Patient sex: M
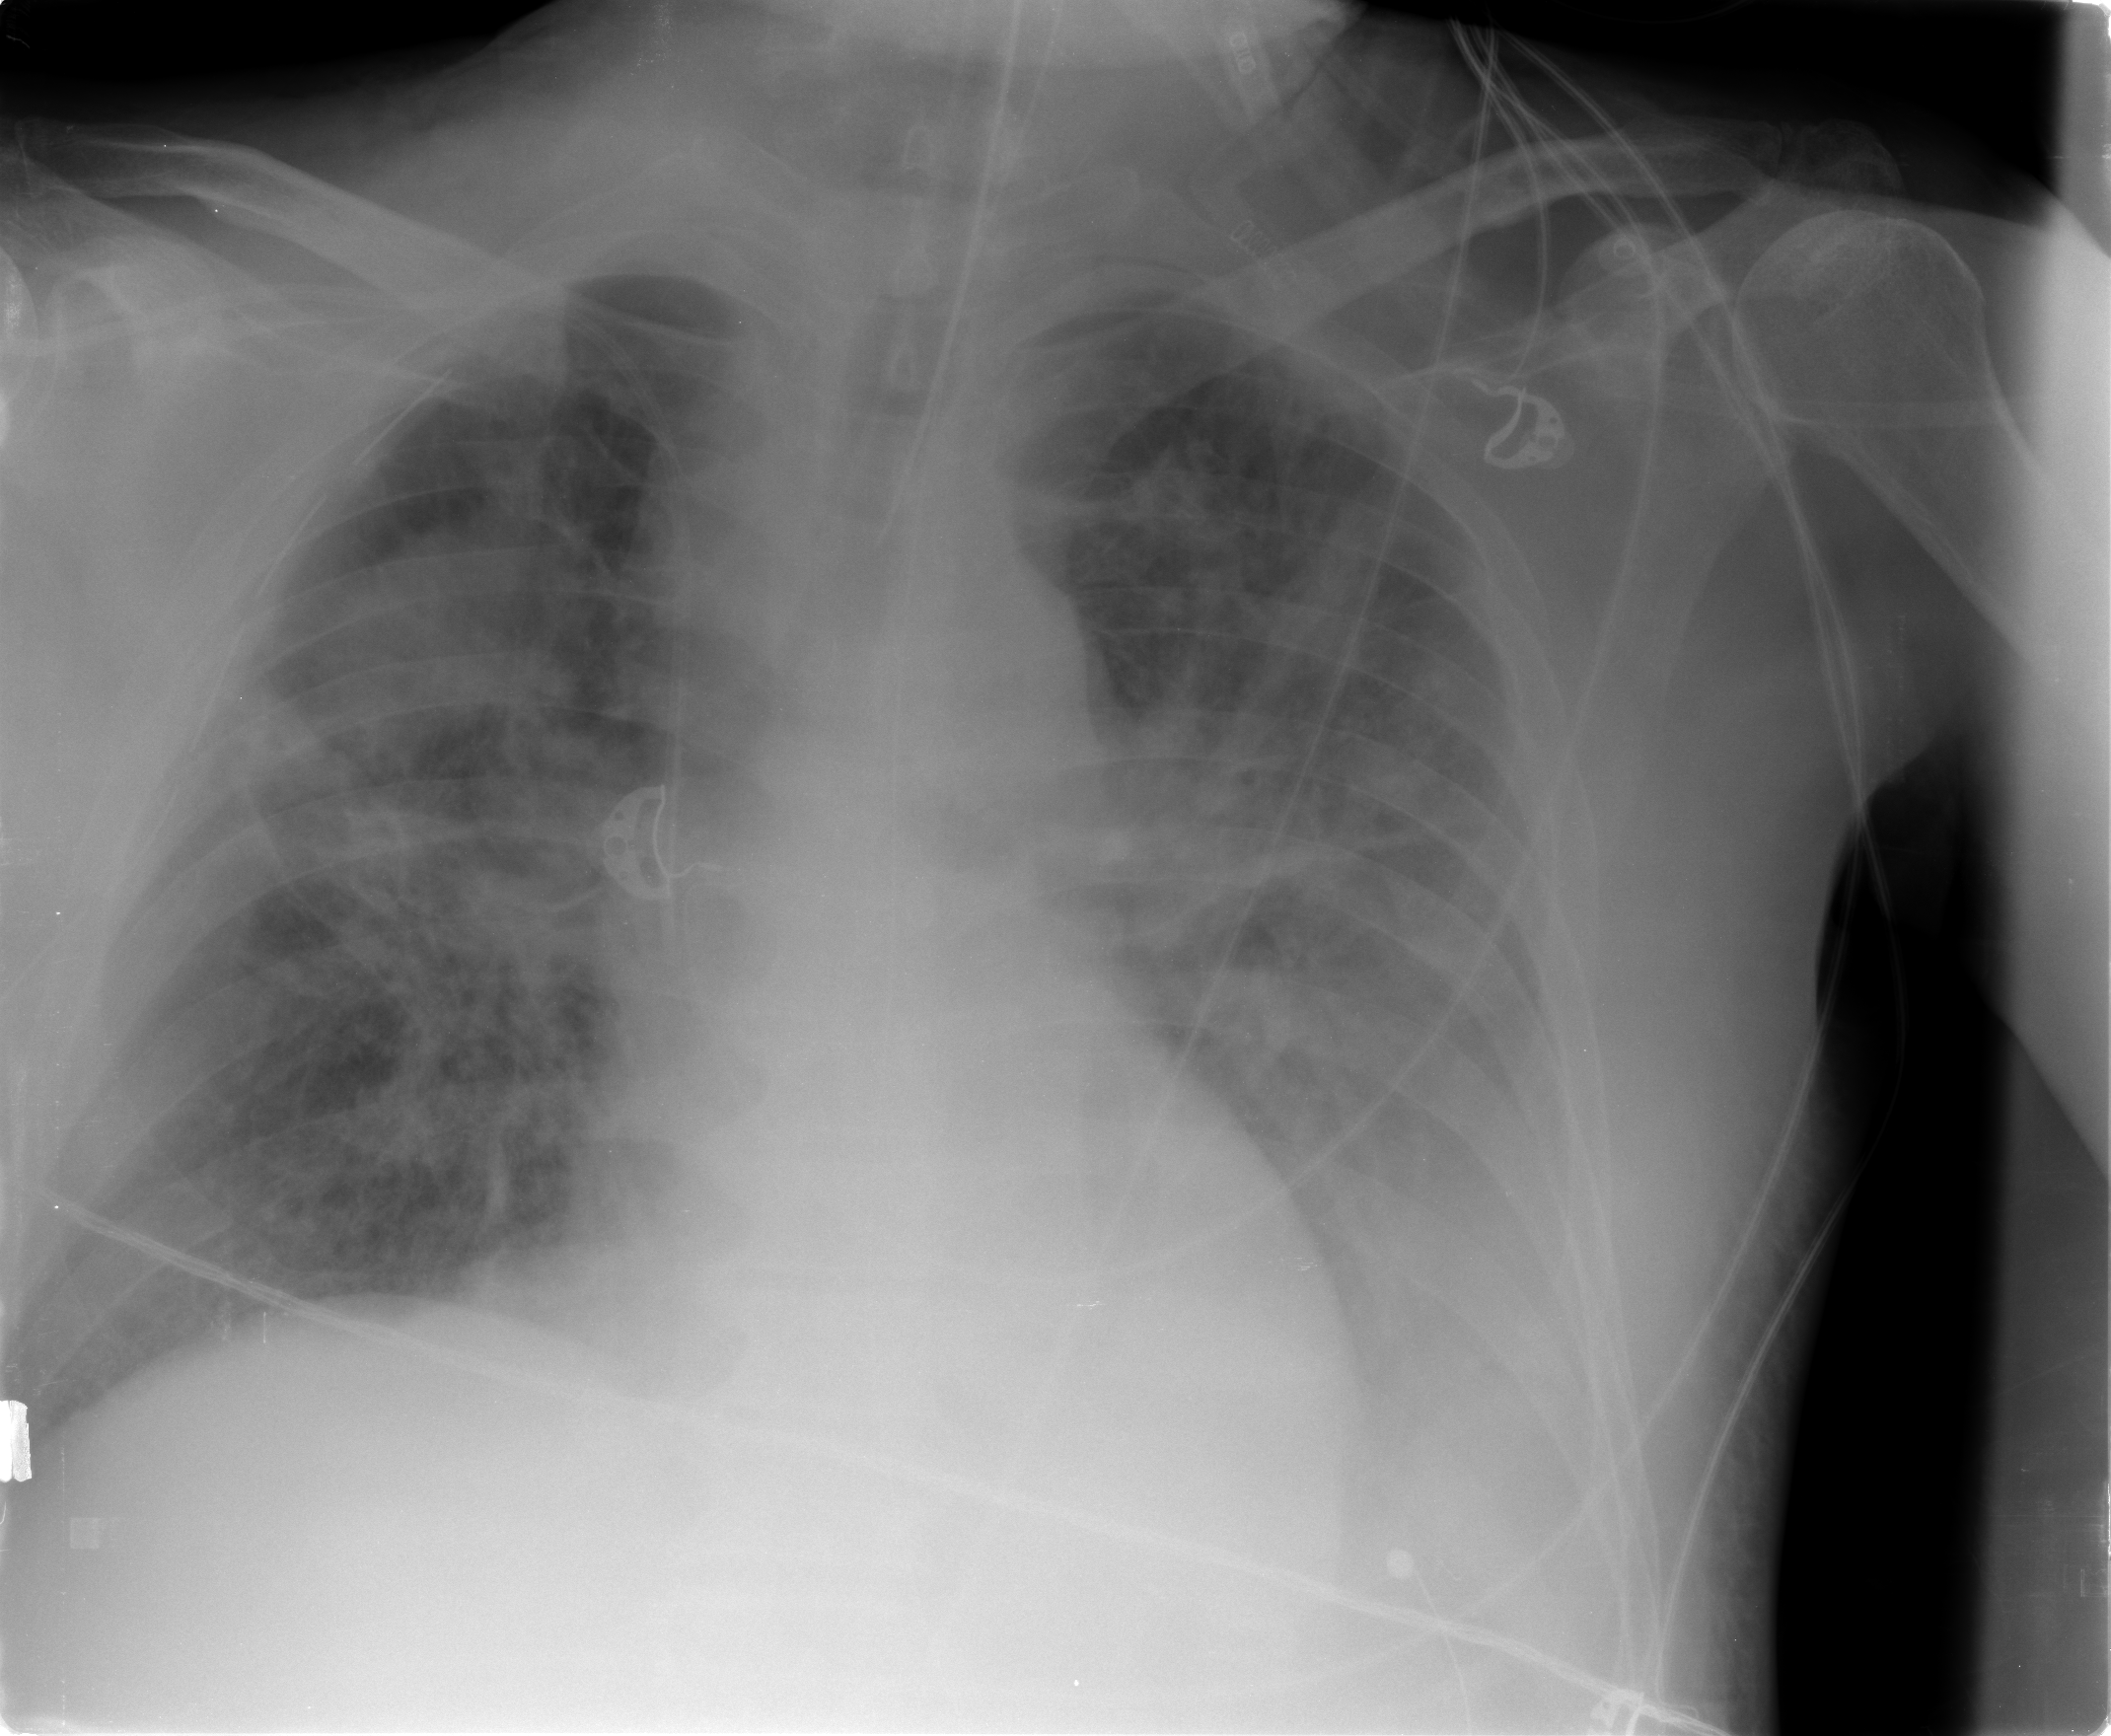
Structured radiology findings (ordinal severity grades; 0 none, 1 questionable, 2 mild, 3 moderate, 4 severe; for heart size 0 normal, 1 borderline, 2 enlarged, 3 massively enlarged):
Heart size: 0
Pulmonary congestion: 0
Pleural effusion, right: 1
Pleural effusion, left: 2
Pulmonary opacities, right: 3
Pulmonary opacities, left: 3
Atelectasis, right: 2
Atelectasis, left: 2